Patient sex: M
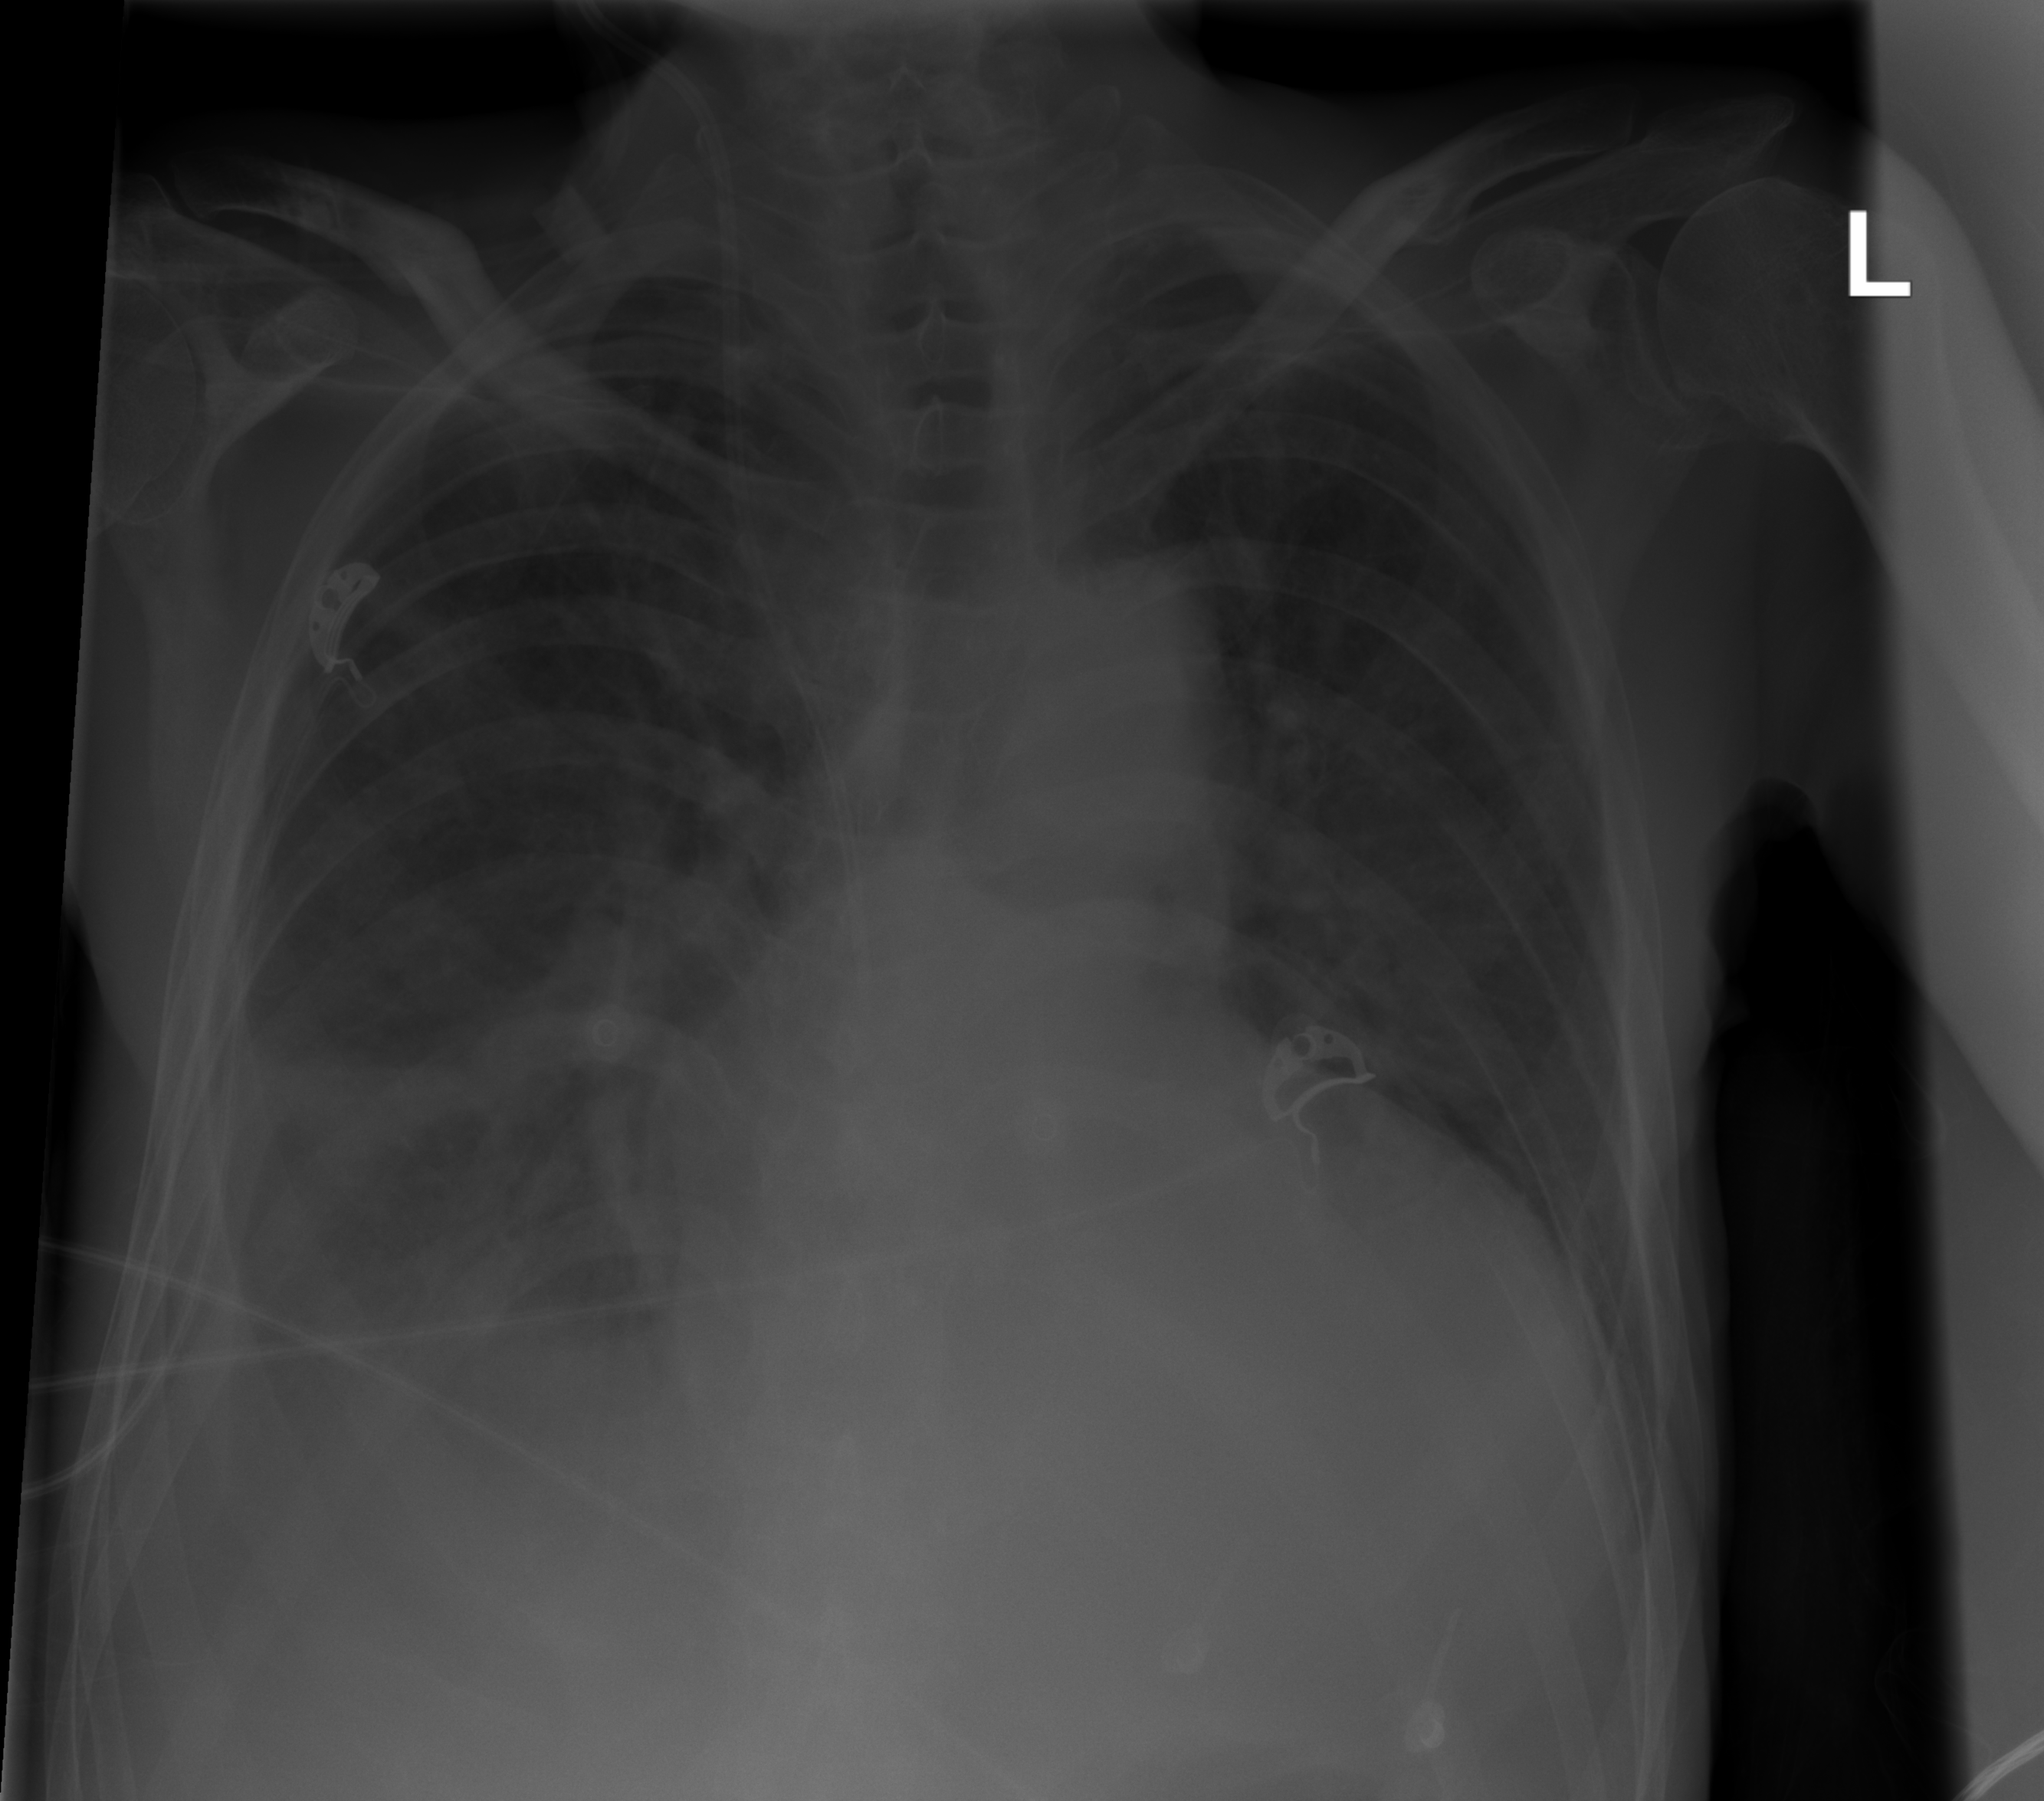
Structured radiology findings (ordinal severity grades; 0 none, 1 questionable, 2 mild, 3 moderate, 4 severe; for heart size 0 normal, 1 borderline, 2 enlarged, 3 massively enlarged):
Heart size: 3
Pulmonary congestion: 2
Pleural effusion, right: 3
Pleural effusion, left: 2
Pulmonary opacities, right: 3
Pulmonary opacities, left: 2
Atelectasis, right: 2
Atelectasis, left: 0